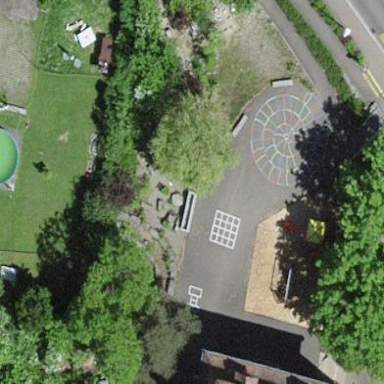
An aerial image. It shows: Playground area for leisure activities on the land.